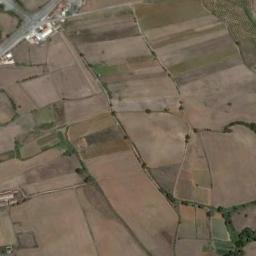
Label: rectangular_farmland